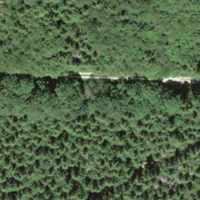
EUNIS habitat code: 44
Species observed at this site:
Melittis melissophyllum
Ajuga reptans